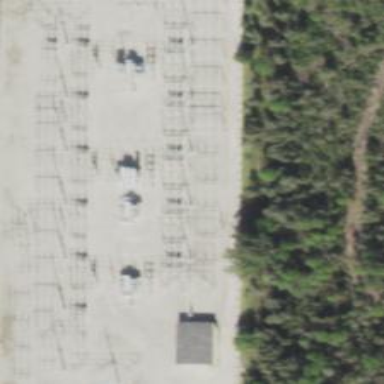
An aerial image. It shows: Switch for power supply.